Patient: sex M, age 52
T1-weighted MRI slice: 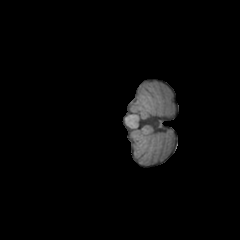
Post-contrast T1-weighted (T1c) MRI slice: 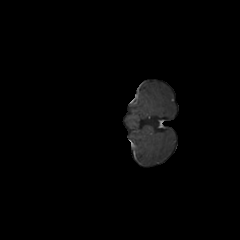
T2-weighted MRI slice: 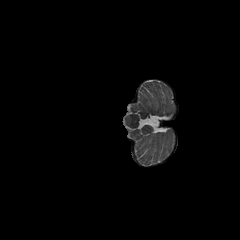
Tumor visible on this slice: no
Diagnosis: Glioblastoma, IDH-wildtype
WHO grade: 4